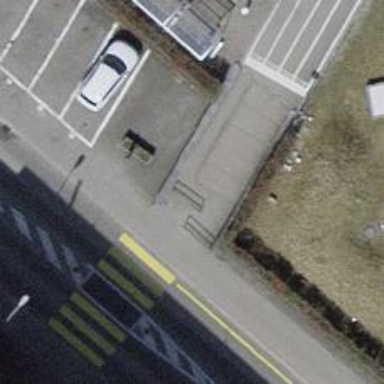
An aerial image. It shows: Fixed double gate cycle barrier.